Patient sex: M
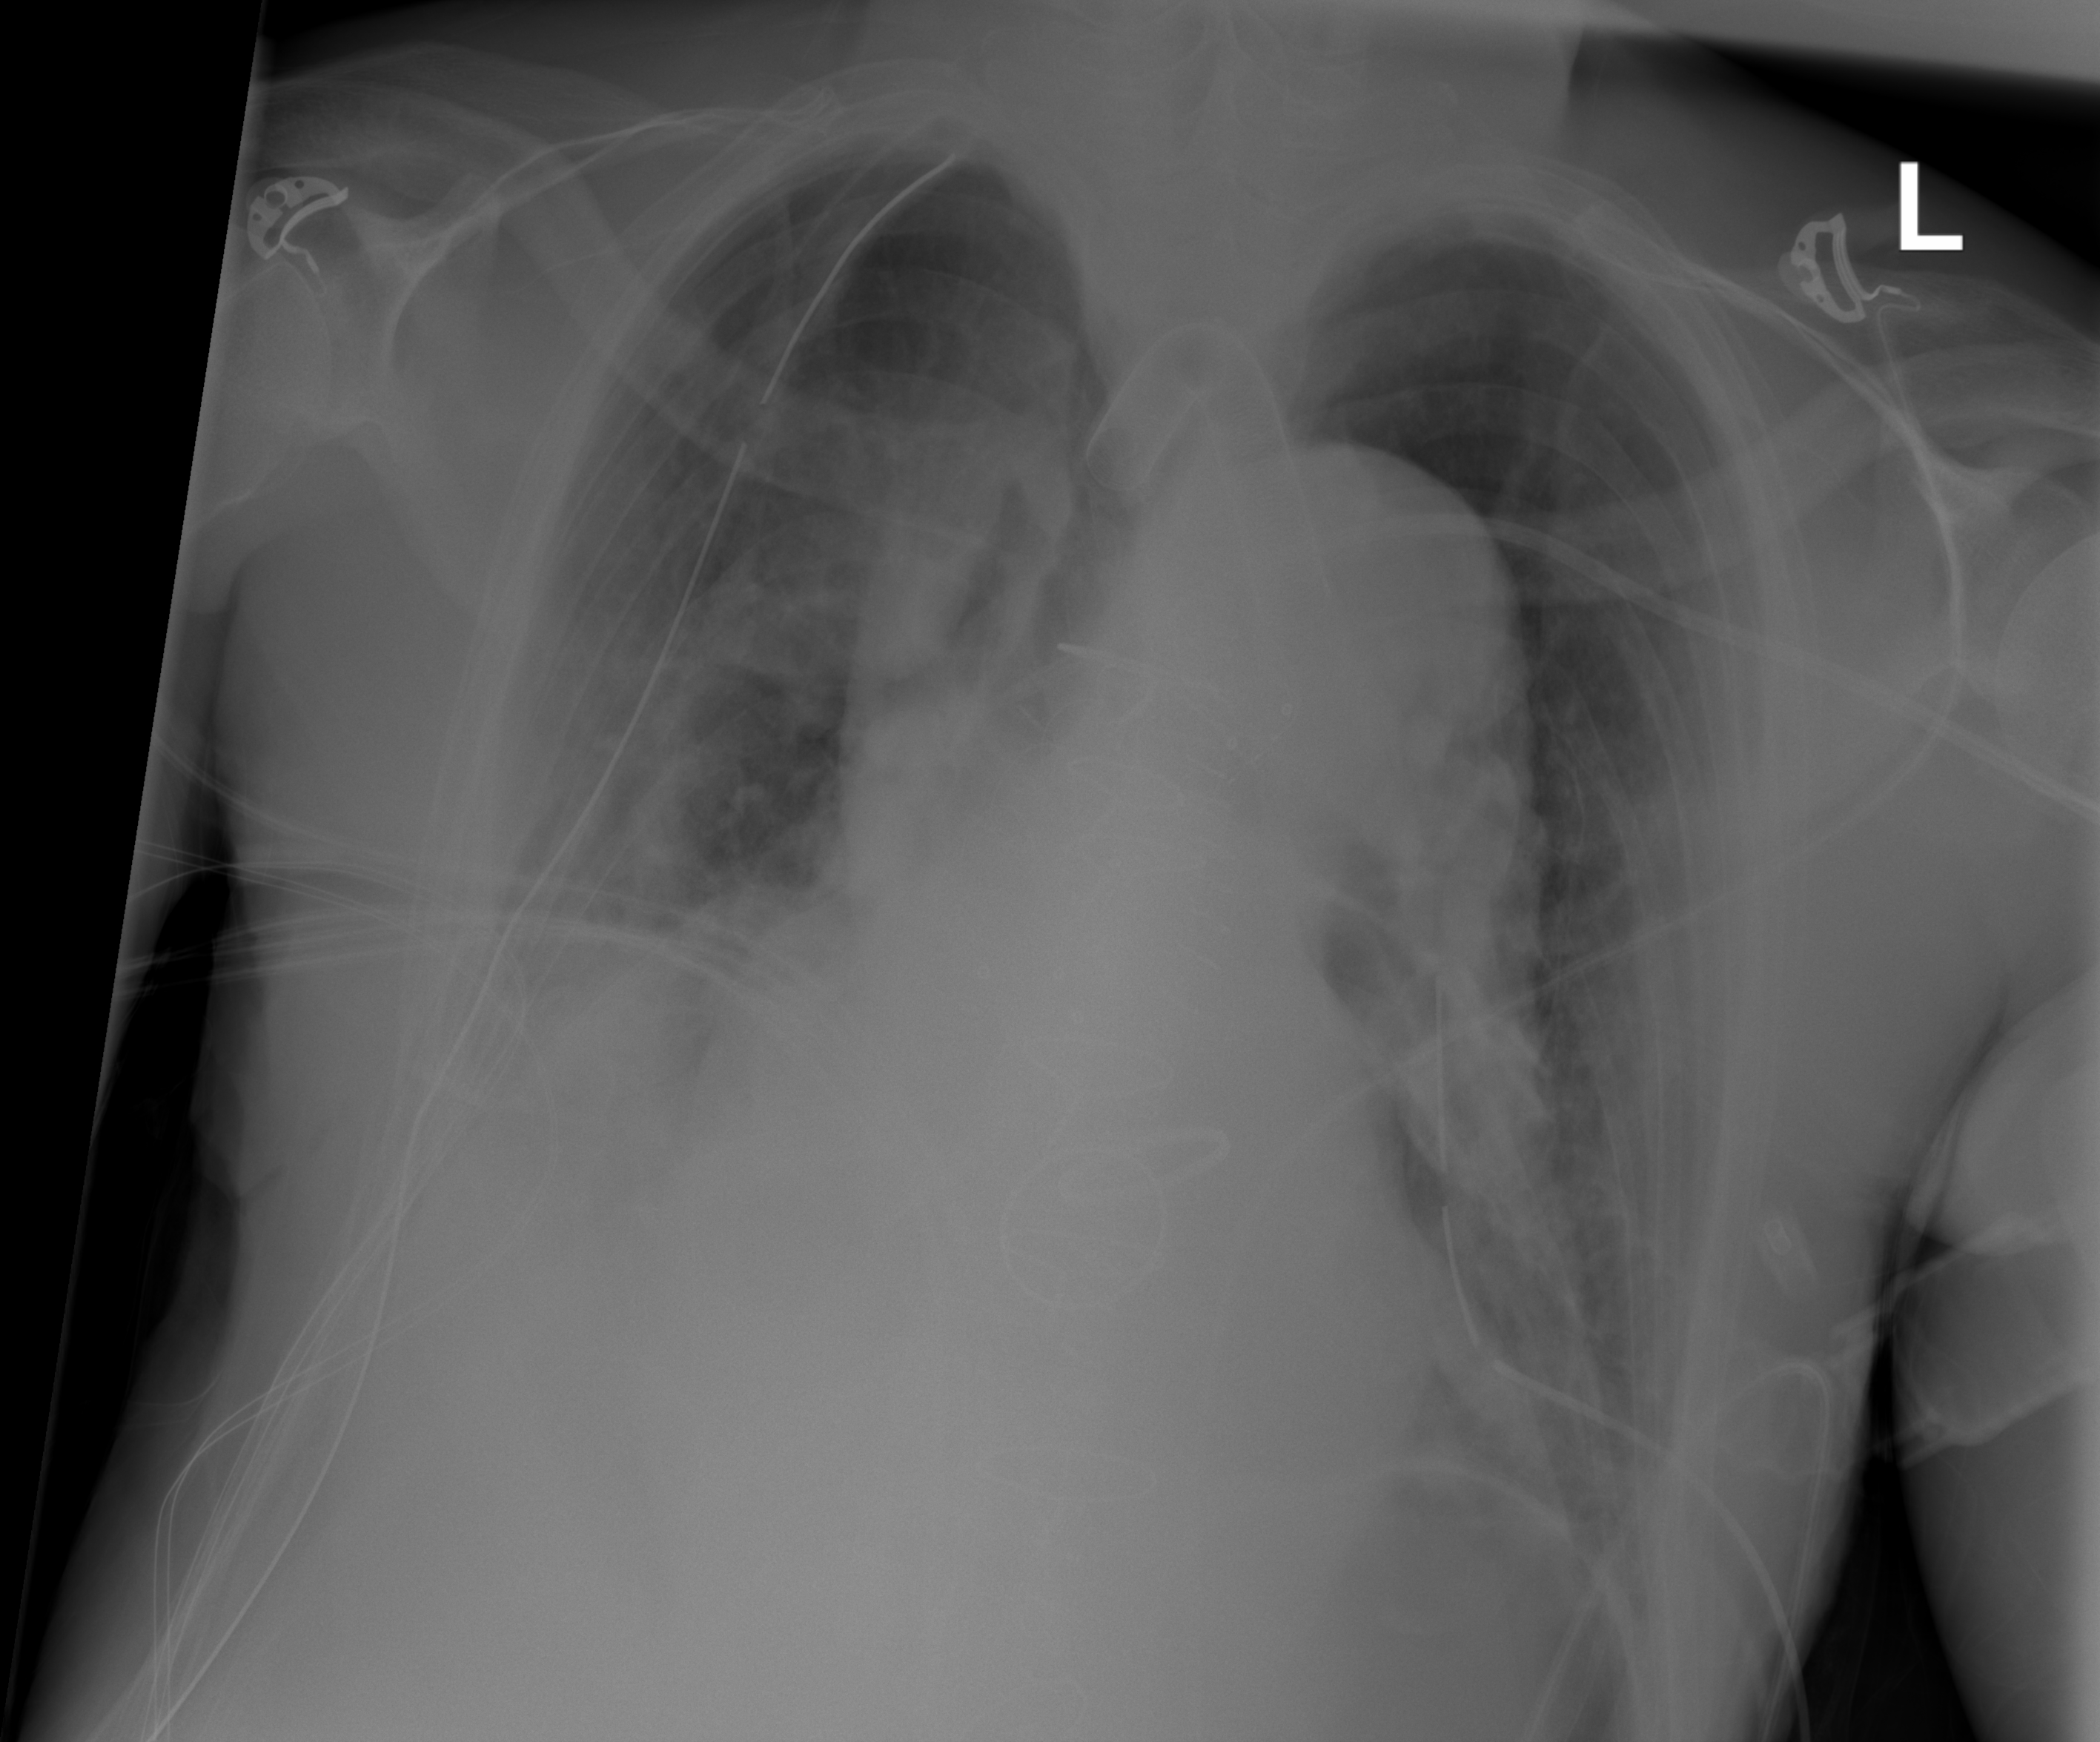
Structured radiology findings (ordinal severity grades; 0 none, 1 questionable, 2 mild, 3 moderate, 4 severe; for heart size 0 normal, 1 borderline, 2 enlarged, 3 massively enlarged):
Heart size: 2
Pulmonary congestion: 2
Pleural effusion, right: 2
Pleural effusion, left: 0
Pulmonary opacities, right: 2
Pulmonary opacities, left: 0
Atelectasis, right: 3
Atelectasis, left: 2